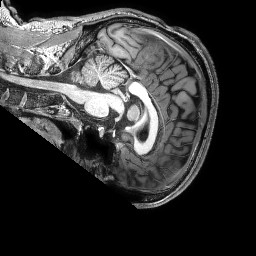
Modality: T1w
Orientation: sagittal
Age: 21
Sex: male